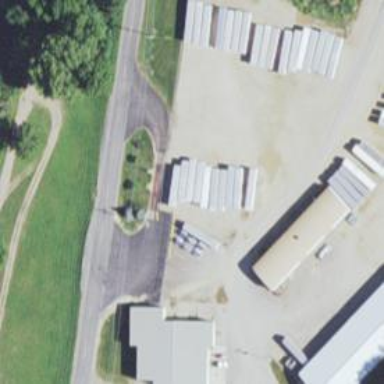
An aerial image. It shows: Weighbridge facility.